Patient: sex M, age 62
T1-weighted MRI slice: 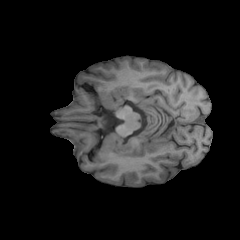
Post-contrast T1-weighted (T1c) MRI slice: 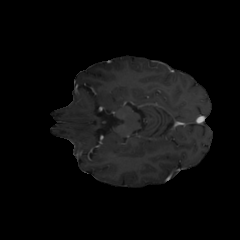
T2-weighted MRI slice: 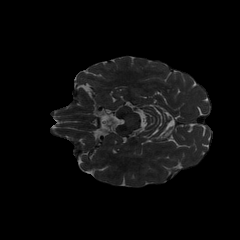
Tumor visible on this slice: no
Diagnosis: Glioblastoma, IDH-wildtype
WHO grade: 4